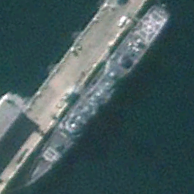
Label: cruiser